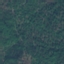
Label: Forest